Aerial crown-view tile of a tropical tree (Barro Colorado Island, Panama), acquired 20250217:
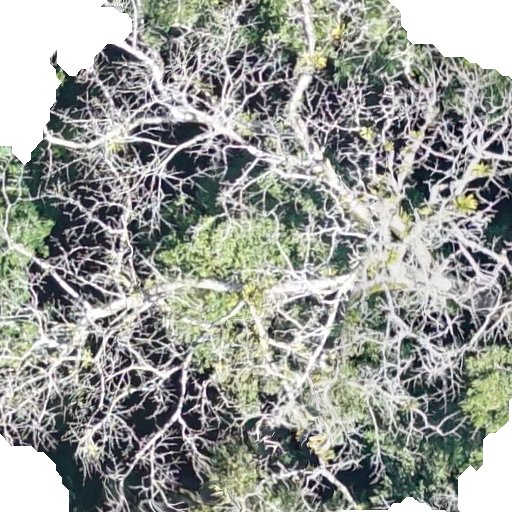
Species: Ceiba pentandra
GBIF accepted scientific name: Ceiba pentandra
Crown area: 429.048 m²